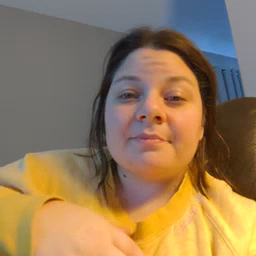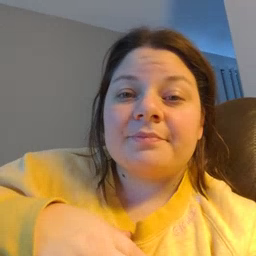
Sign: dry